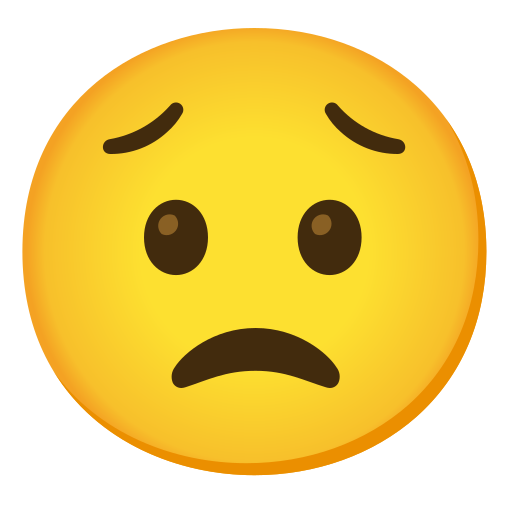
Emoji: 😟